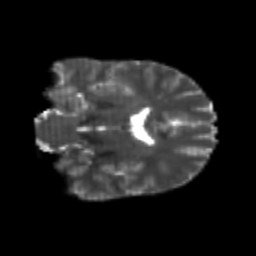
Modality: T2w
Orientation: coronal
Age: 24
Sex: male
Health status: healthy
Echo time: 0.074 s